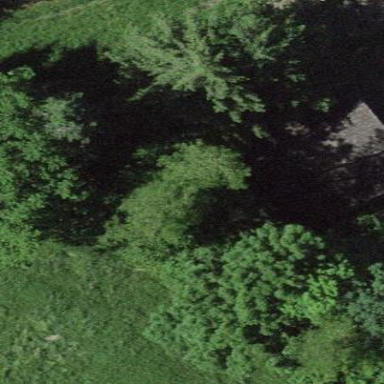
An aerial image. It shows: Shed.